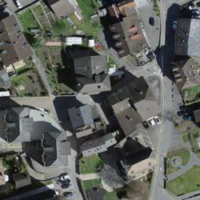
EUNIS habitat code: 54
Species observed at this site:
Asplenium scolopendrium